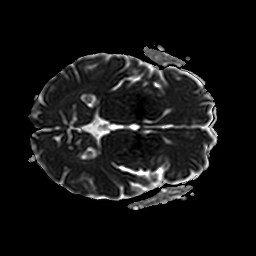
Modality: ADC
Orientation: axial
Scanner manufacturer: philips
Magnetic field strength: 3 T
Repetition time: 3.945 s
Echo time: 0.06104 s